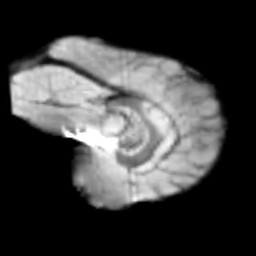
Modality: T2w
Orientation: sagittal
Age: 9
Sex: male
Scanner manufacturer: siemens
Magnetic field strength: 3 T
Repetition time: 3.8 s
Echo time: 0.07 s